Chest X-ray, AP view. Patient: 56 years old, sex M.
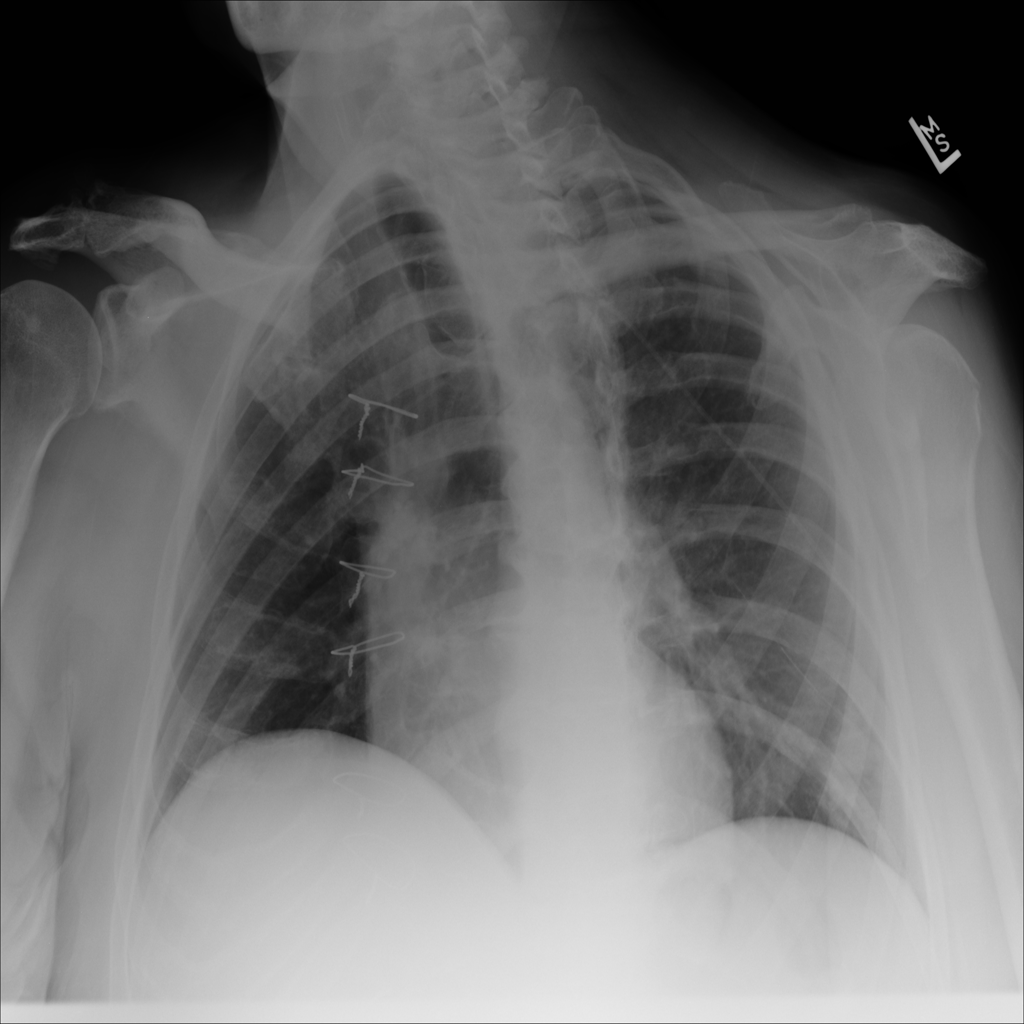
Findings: No Finding